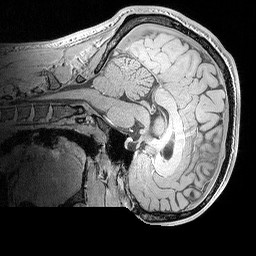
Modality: MP2RAGE
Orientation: sagittal
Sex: male
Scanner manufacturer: siemens
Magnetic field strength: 3 T
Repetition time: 5 s
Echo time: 0.00292 s